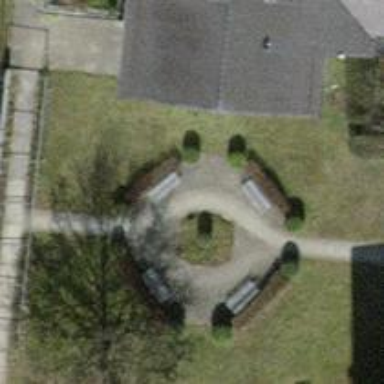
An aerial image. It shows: Bench.